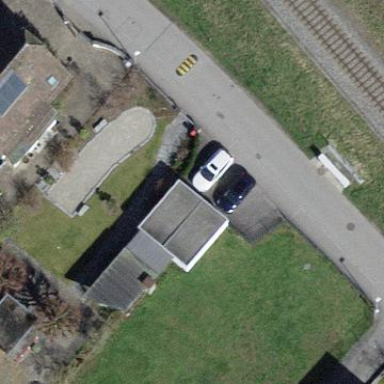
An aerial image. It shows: Garage.